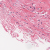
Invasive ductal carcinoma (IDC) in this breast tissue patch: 0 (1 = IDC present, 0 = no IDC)